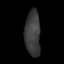
Tissue: lung
Cell type: Endothelial cells
Senescence score: 0.5884
Nuclear area (px): 693
Mean DAPI intensity: 59.038